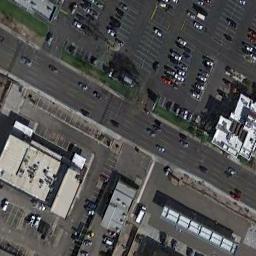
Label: freeway